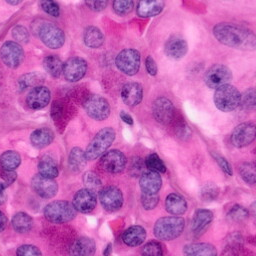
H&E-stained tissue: Pancreatic